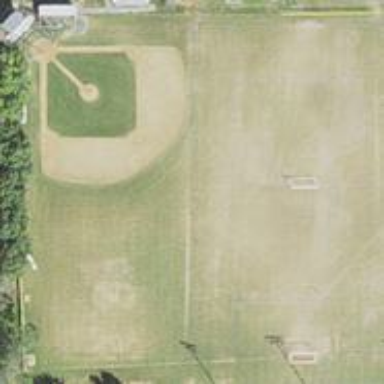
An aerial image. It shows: Baseball pitch for leisure land activities.